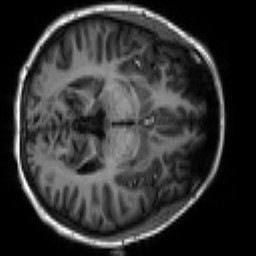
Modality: T1w
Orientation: axial
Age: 20
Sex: female
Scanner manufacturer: siemens
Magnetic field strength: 3 T
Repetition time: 2.3 s
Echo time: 0.00267 s